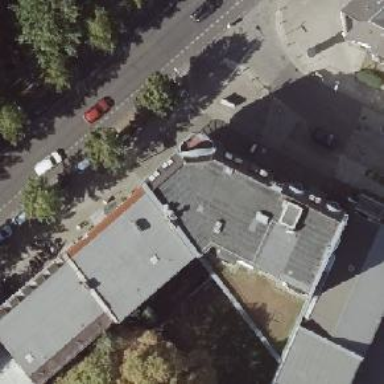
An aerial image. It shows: Car shop.